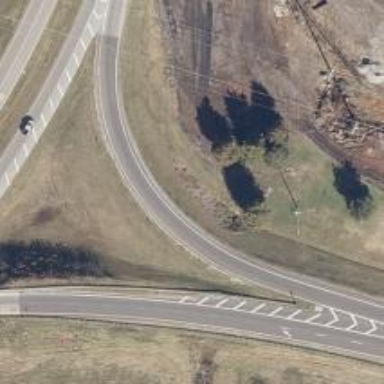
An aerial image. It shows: Trunk link road with asphalt surface.